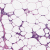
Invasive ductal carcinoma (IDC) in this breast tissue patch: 0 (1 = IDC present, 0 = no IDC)